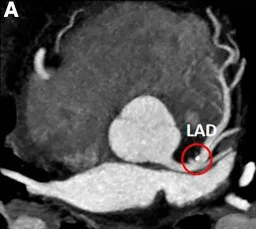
(A-C) Computed tomography coronary angiography scan. Calcification can be seen in the left anterior descending artery (red circle), and no other abnormalities were observed.
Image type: radiology (ct)